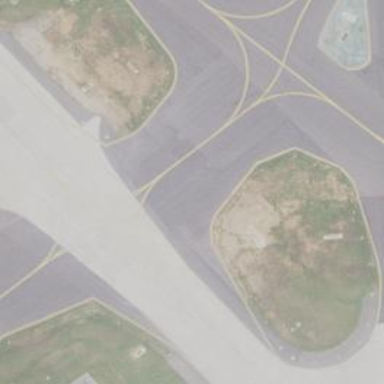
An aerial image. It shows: Image of taxiway at airport.